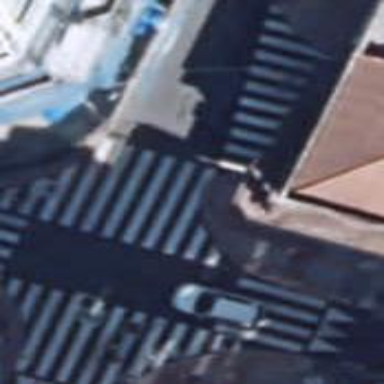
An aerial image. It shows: Uncontrolled zebra crossing on the road.